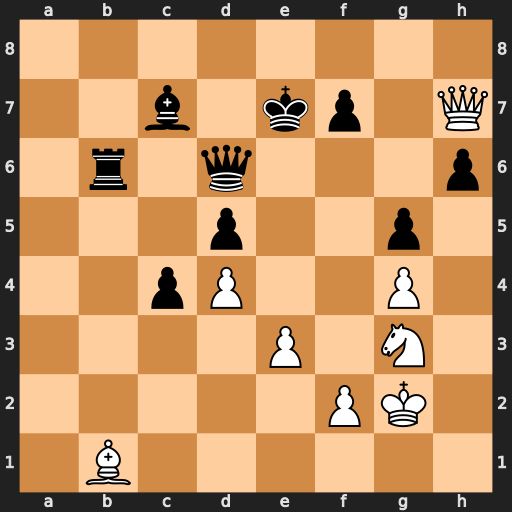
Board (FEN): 8/2b1kp1Q/1r1q3p/3p2p1/2pP2P1/4P1N1/5PK1/1B6
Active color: w
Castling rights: -
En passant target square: -
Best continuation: Nf5+ Ke8 Nxd6+